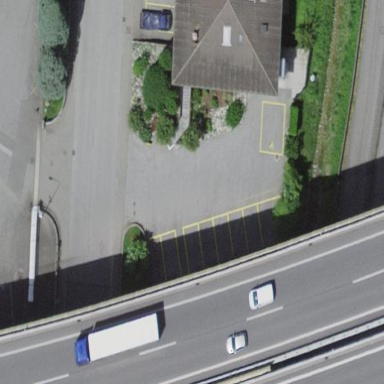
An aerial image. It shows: Parking area with surface.